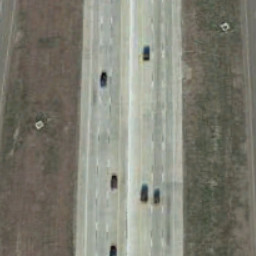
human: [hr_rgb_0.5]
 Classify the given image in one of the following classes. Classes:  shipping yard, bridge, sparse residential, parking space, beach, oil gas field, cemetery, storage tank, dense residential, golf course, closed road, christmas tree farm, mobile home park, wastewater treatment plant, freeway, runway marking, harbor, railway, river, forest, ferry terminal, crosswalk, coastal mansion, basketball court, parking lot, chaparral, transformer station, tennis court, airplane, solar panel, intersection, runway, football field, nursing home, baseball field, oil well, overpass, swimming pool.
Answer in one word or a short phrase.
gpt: freeway